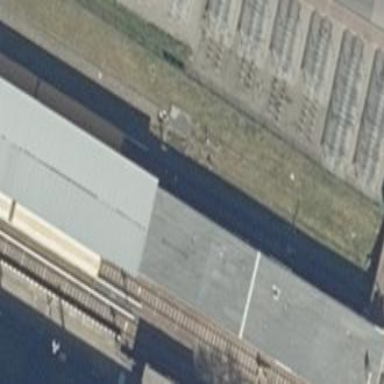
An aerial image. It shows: Flat roof on transportation building.